Field crop: maize
Growth stage: 2
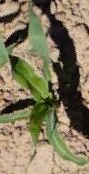
Species: maize